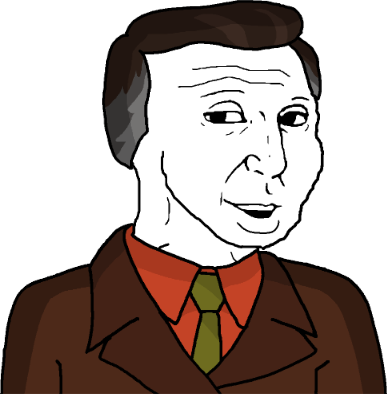
Label: 5_Groomer